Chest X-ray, PA view. Patient: 53 years old, sex F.
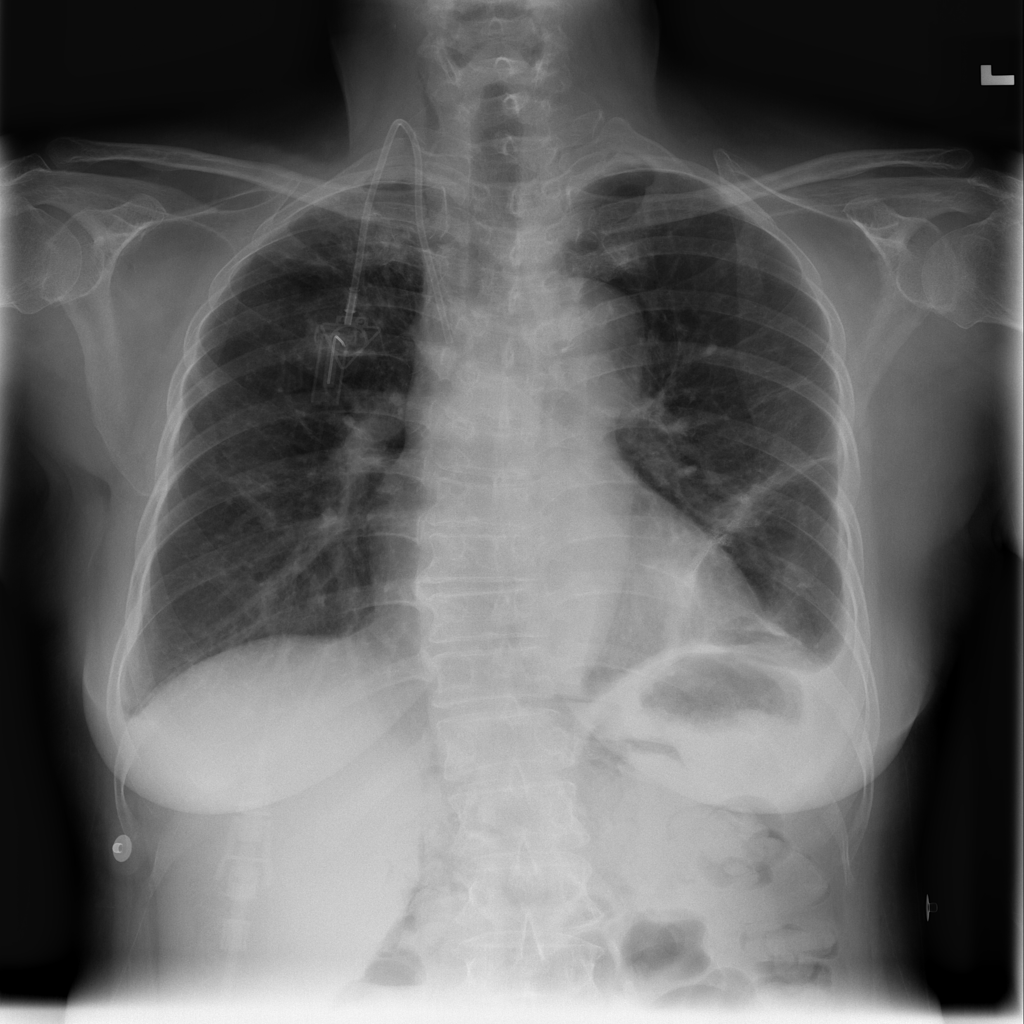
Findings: Infiltration